Interaction volume radius: 5 \u00c5
Interaction volume height: 15 \u00c5
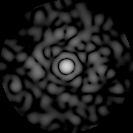
Disorder parameter: 0.8788